Field crop: maize
Growth stage: 2
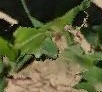
Species: maize